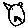
Label: cat